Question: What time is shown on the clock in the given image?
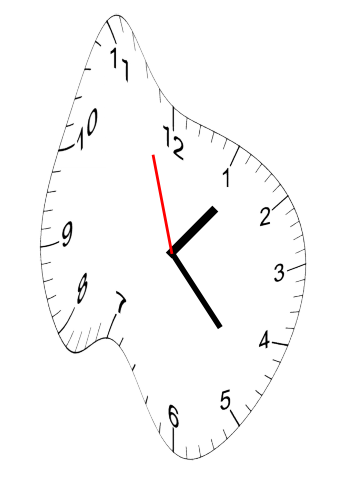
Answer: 01:22:57